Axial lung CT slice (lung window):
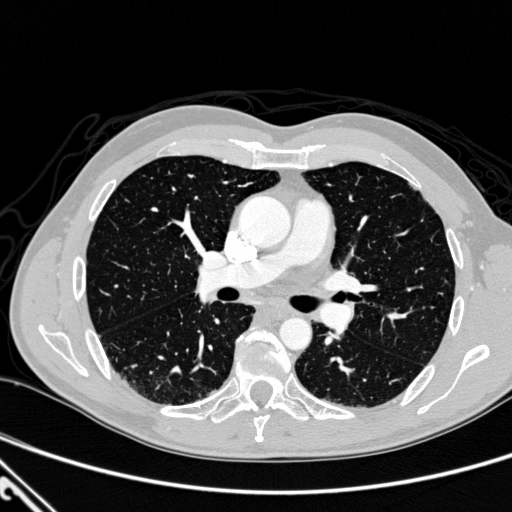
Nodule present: no